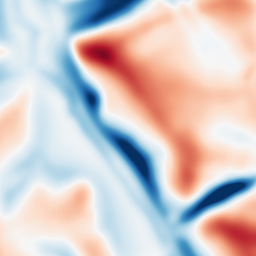
Category: multiscale
Decomposition family: dog
Decomposition parameters: sigma_low: 5
sigma_high: 20
Upsampling method: bilinear
Upsampling parameters: scale: 4
Upsampling scale: 4